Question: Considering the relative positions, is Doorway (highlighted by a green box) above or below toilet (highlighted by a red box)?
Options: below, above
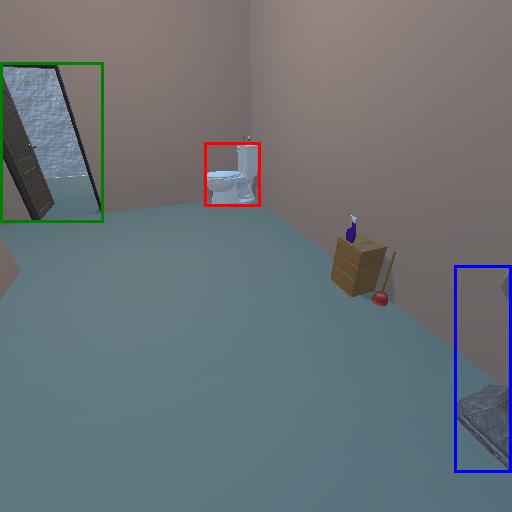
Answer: below